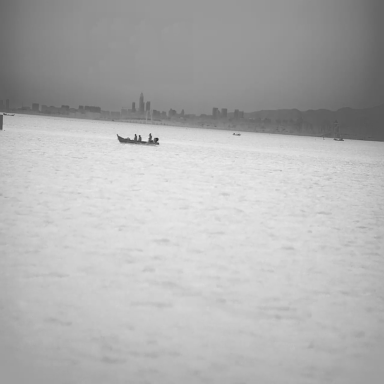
There are four bulk_carriers in the infrared image.